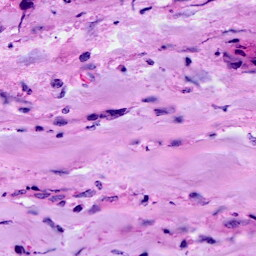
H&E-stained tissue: Breast